Field crop: tomato
Growth stage: 2
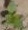
Species: solanum